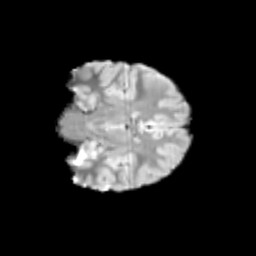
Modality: T2w
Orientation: coronal
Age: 9
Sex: female
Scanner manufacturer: siemens
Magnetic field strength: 3 T
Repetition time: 3.8 s
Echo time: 0.07 s